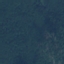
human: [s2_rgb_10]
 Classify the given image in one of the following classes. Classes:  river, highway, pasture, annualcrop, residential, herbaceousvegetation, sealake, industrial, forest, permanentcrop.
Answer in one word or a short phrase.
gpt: Forest